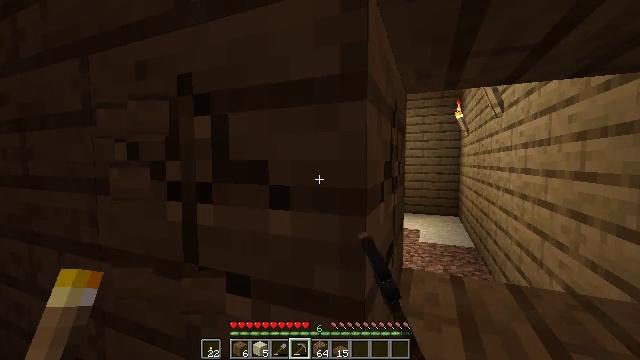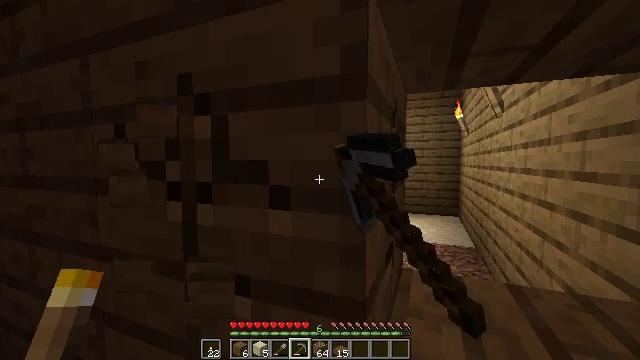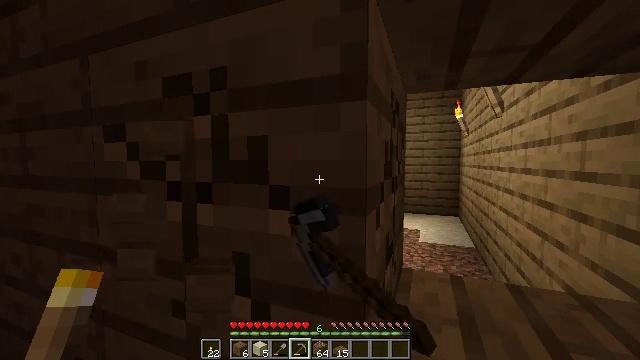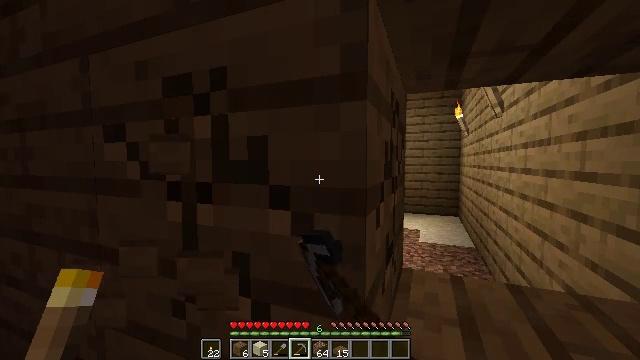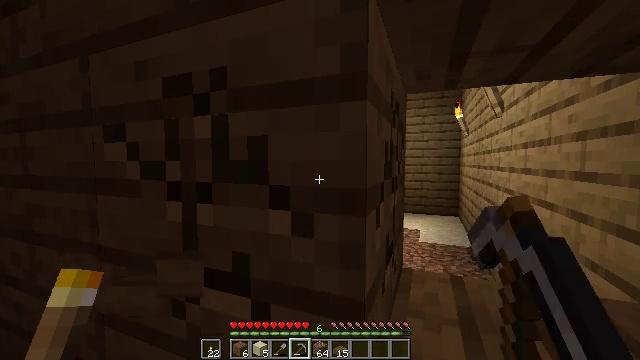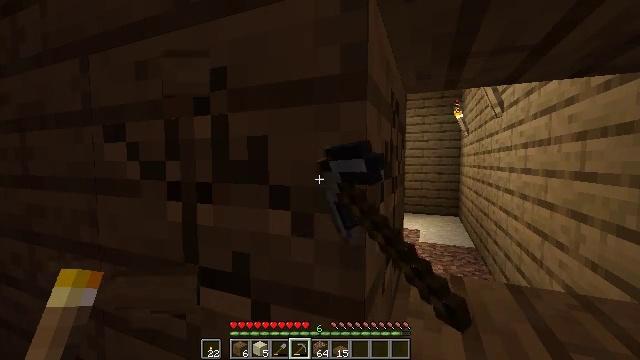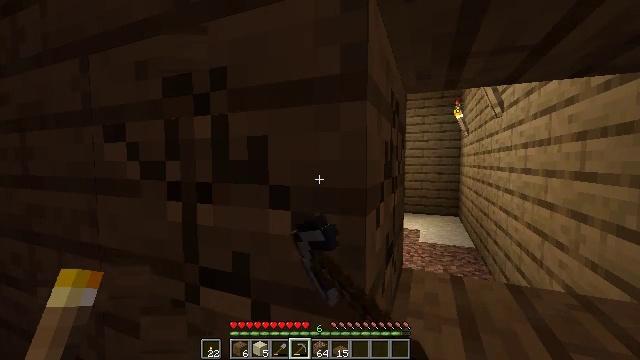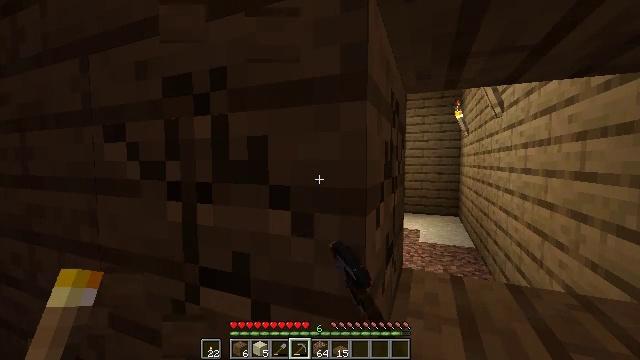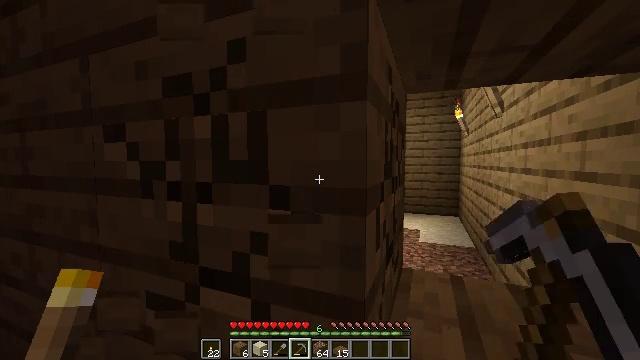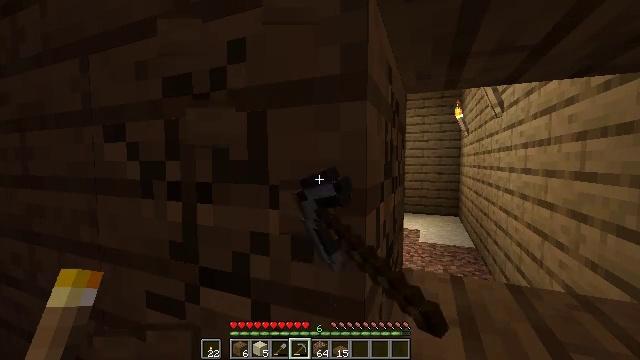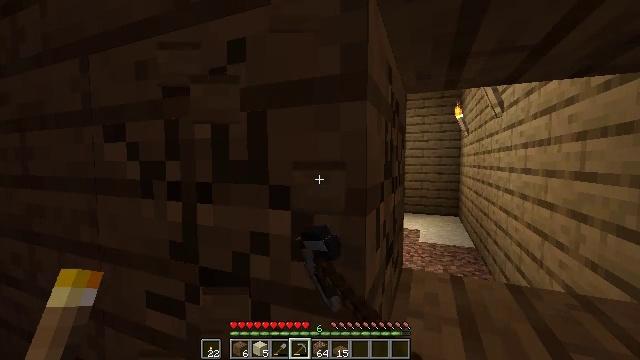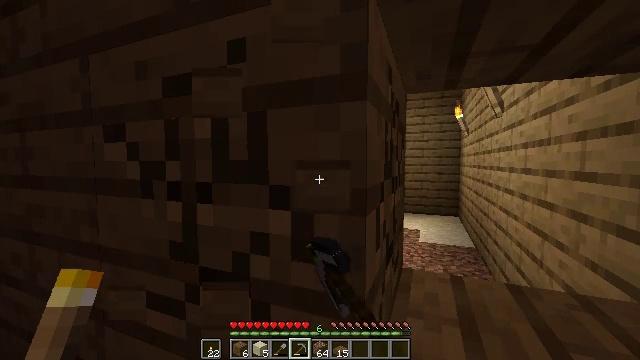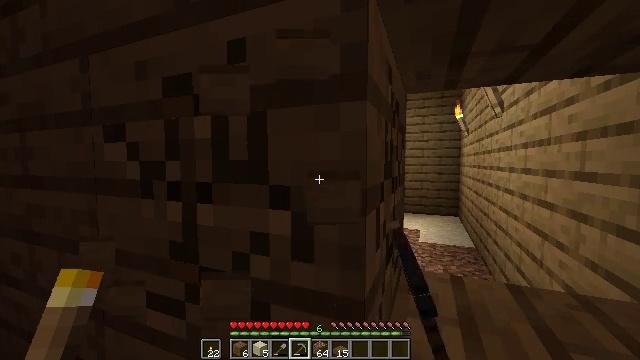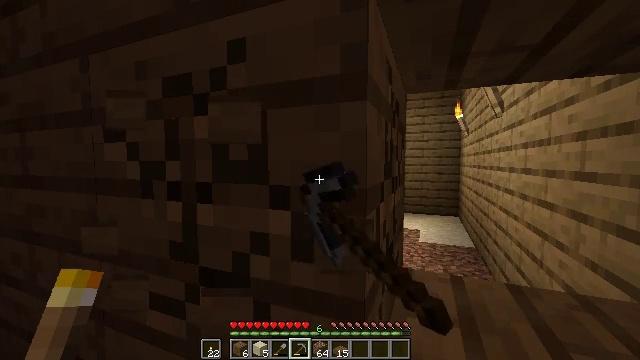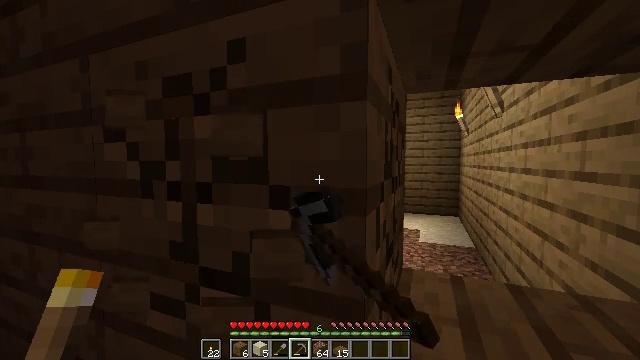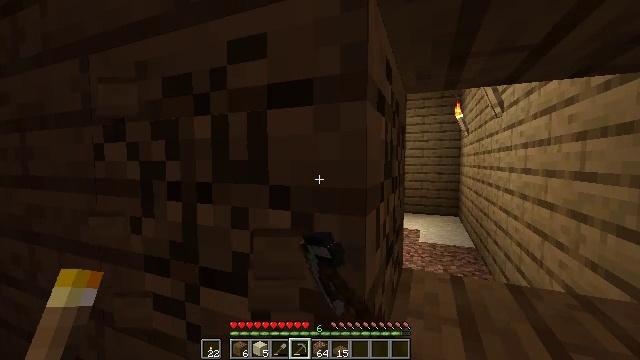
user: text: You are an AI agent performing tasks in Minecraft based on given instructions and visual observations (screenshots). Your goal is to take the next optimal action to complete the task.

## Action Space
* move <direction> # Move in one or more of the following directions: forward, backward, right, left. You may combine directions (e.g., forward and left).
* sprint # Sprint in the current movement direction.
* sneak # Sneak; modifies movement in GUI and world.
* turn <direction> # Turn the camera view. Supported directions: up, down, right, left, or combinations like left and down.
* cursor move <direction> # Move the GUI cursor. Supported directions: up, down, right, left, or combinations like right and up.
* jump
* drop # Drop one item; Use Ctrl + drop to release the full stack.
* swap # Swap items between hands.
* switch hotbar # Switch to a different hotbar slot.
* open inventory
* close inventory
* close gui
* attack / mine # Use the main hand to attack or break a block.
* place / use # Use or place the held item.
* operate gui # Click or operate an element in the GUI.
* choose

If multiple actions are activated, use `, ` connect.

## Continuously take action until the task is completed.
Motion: motion action
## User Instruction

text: Collect spruce planks from an old building.
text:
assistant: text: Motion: attack / mine
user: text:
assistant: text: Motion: attack / mine
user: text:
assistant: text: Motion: attack / mine
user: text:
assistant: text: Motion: attack / mine
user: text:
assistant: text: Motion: attack / mine
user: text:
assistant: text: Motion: attack / mine
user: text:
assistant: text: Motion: attack / mine
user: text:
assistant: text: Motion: attack / mine
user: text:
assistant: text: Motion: attack / mine
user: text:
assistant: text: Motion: attack / mine
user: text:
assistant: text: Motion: attack / mine
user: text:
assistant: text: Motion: attack / mine
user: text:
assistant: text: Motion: attack / mine
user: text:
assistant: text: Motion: attack / mine
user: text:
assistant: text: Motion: attack / mine
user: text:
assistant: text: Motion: attack / mine
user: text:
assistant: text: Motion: attack / mine
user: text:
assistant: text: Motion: attack / mine
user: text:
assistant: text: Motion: attack / mine
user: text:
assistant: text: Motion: attack / mine
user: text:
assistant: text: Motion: attack / mine
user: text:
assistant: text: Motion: attack / mine
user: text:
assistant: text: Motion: attack / mine
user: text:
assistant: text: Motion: attack / mine
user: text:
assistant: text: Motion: attack / mine
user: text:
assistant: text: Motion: attack / mine
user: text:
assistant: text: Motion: attack / mine
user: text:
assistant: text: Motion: attack / mine
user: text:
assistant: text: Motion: attack / mine
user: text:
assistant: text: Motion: attack / mine